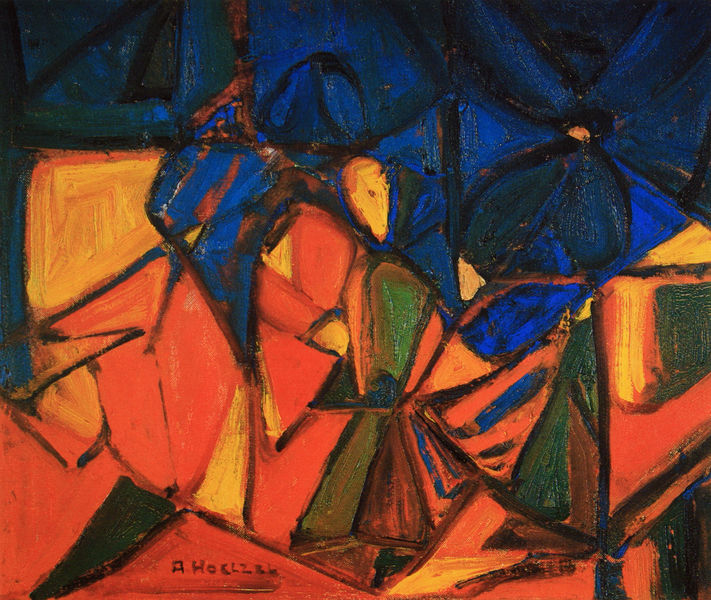
Titel: Abstraktion II (Fantasie)
Künstler: Adolf Hölzel
Standort: Stuttgart
Institution: Staatsgalerie
Schlagwörter: blau, gemälde, himmel, kopf, mann, dreieck, gelb, grün, impressionismus, komposition, kubismus, blume, blumen, bunt, frau, nacht, orange, schwarz, dach, rot, malerei, mensch, öl, natur, person, schrift, abstrakt, fläche, modern, formen, linien, rand, figuren, impressionistisch, lesen, bett, gestalt, name, futurismus, eckig, ecken, quadrate, beugen, geometrie, blaue, signtur, a, hoelzer, hoelzek